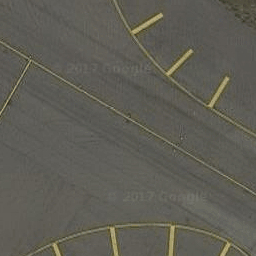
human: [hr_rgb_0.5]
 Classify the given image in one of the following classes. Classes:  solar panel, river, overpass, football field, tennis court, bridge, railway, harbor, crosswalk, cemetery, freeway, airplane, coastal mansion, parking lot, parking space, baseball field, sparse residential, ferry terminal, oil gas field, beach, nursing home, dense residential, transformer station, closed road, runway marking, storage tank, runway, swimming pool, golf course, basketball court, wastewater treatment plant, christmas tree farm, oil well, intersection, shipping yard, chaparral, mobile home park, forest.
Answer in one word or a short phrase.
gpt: runway marking